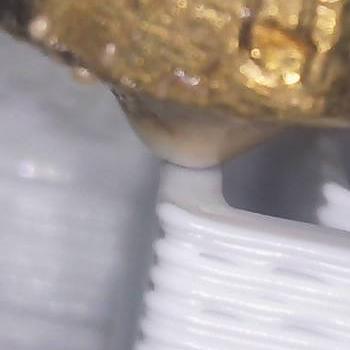
Flow rate: 112%